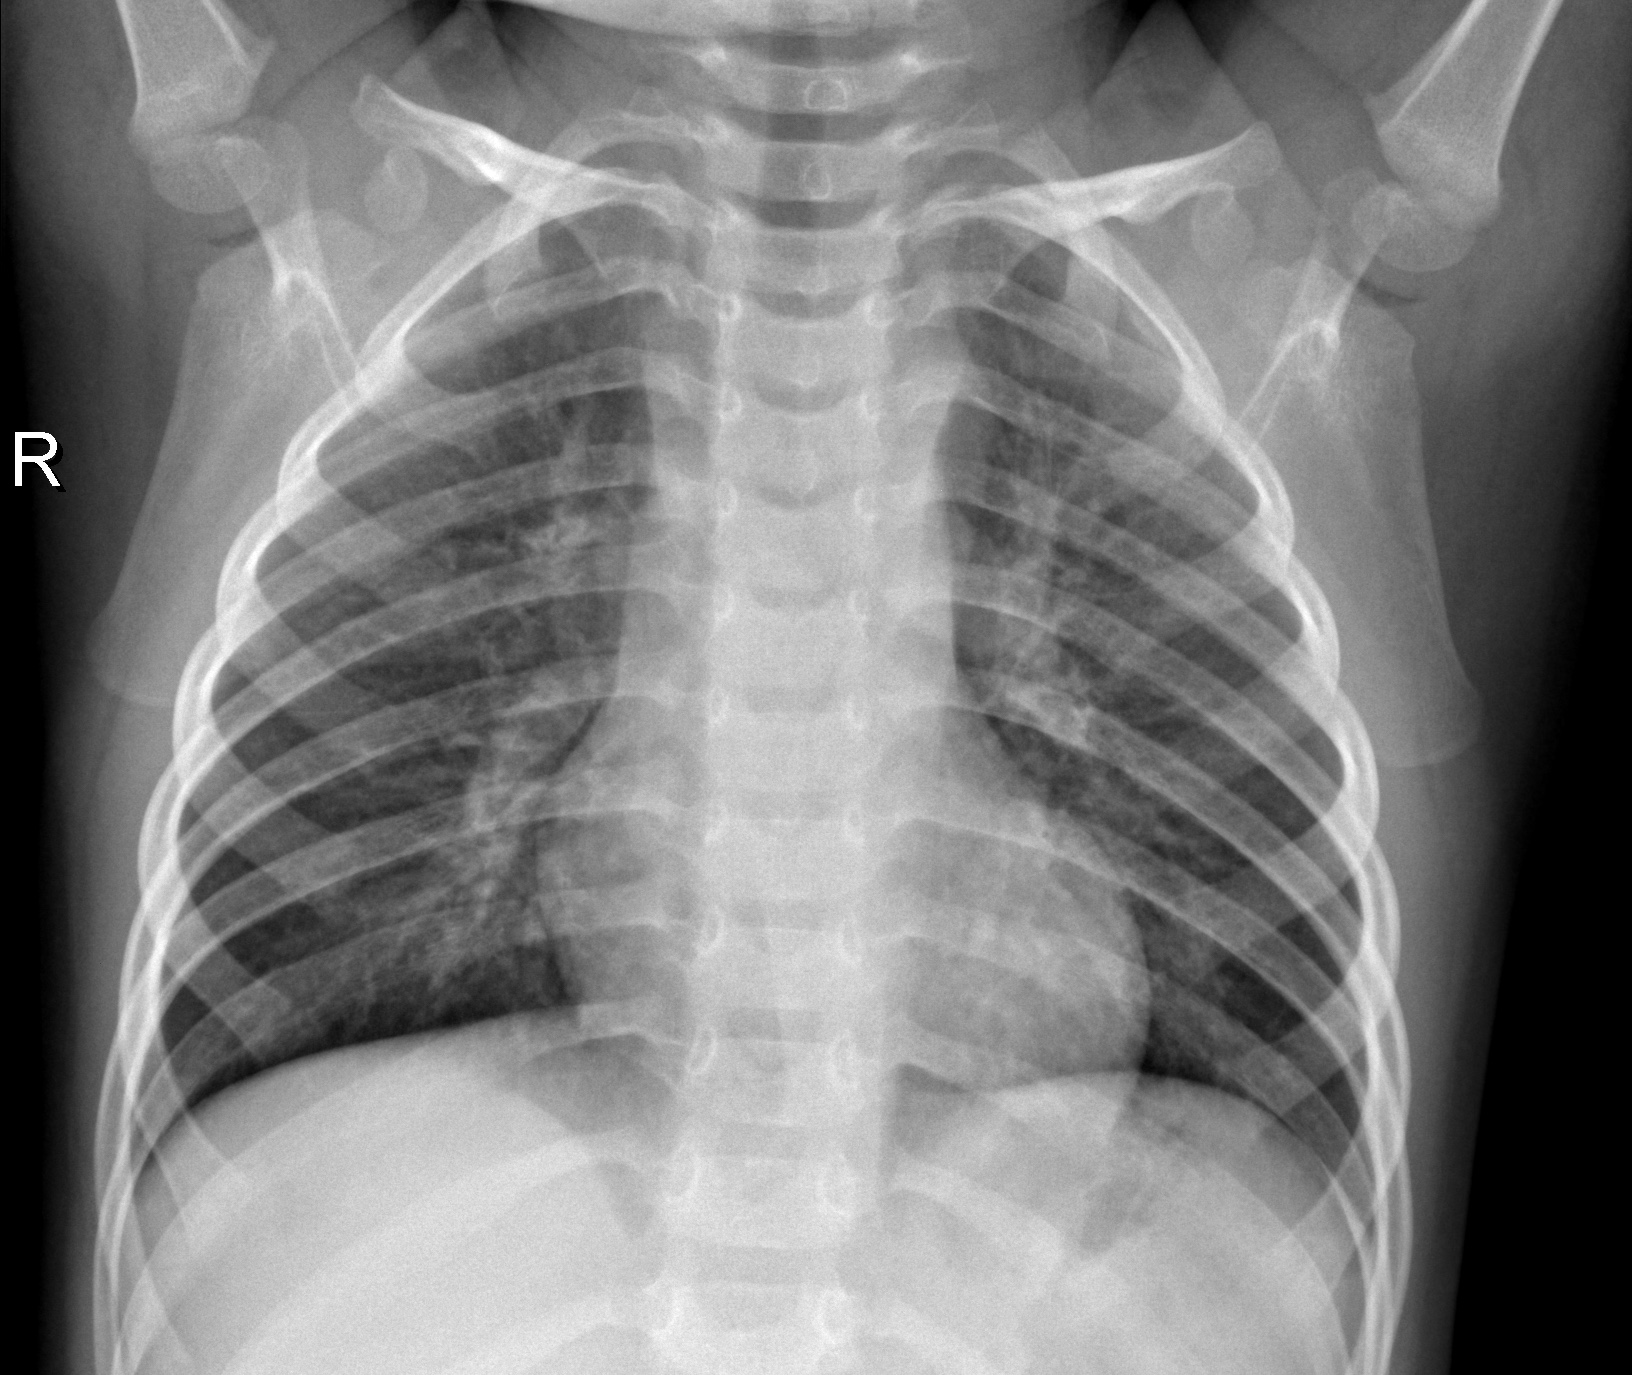
Diagnosis: NORMAL